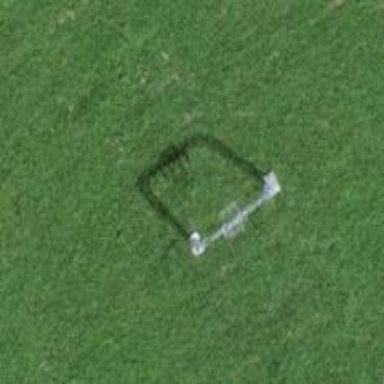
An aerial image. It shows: Pylon for aerialway.